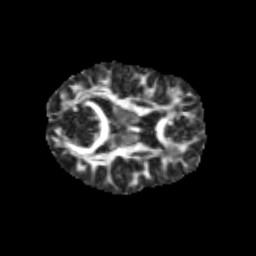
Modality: FA
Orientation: axial
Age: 11
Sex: female
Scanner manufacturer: siemens
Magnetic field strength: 3 T
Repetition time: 3.8 s
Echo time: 0.07 s